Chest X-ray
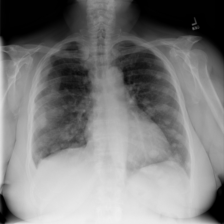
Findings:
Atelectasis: negative
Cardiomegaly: negative
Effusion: positive
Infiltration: negative
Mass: positive
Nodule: negative
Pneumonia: negative
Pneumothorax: negative
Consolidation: negative
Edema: negative
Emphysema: negative
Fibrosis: negative
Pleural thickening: positive
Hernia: negative